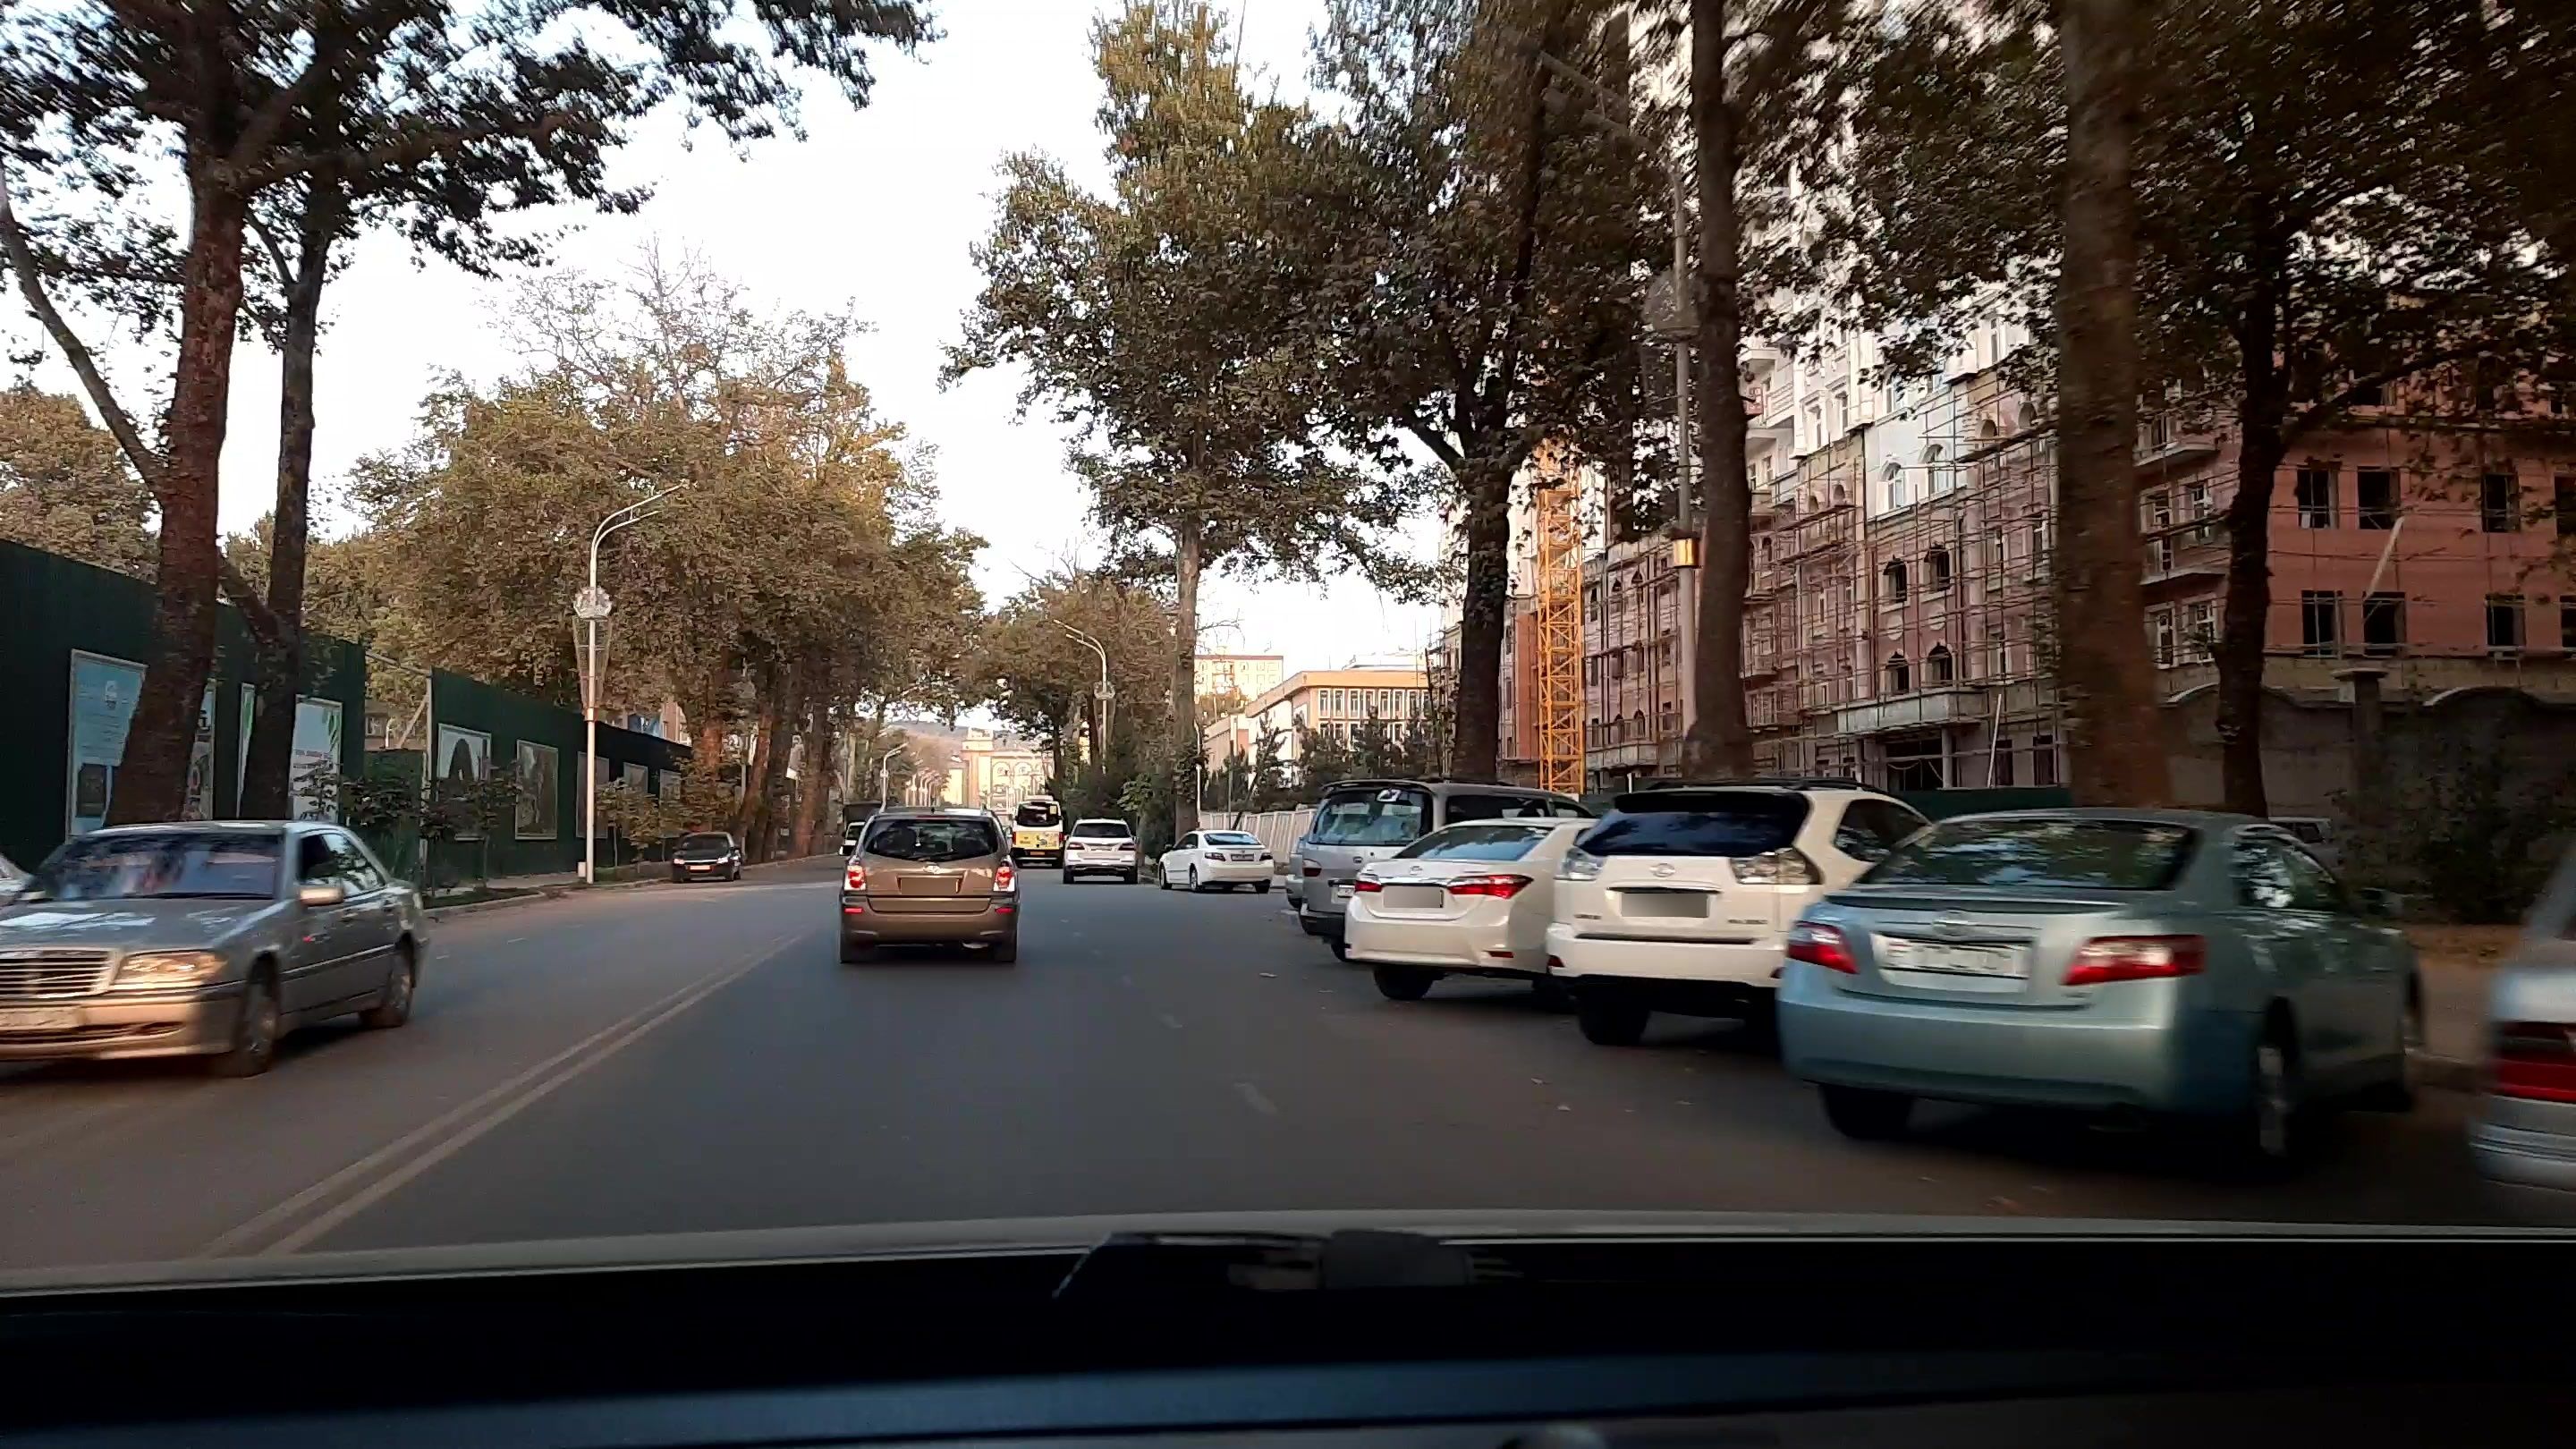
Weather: cloudy
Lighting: day
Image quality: good
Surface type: driving surface
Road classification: residential
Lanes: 2.0
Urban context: urban centre
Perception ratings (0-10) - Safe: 6.97, Lively: 9.03, Beautiful: 7.56, Boring: 0.99, Depressing: 2.28, Wealthy: 6.22